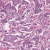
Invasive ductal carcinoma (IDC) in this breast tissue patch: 1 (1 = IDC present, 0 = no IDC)